Question: Find the minimum number of moves required to get from the Tower of Hanoi state described in the figure to the completed state
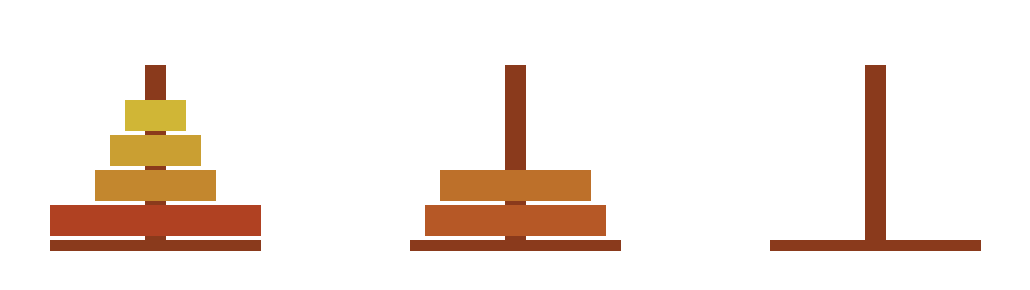
Answer: 39